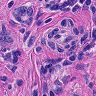
Metastatic tissue present: yes